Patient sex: M
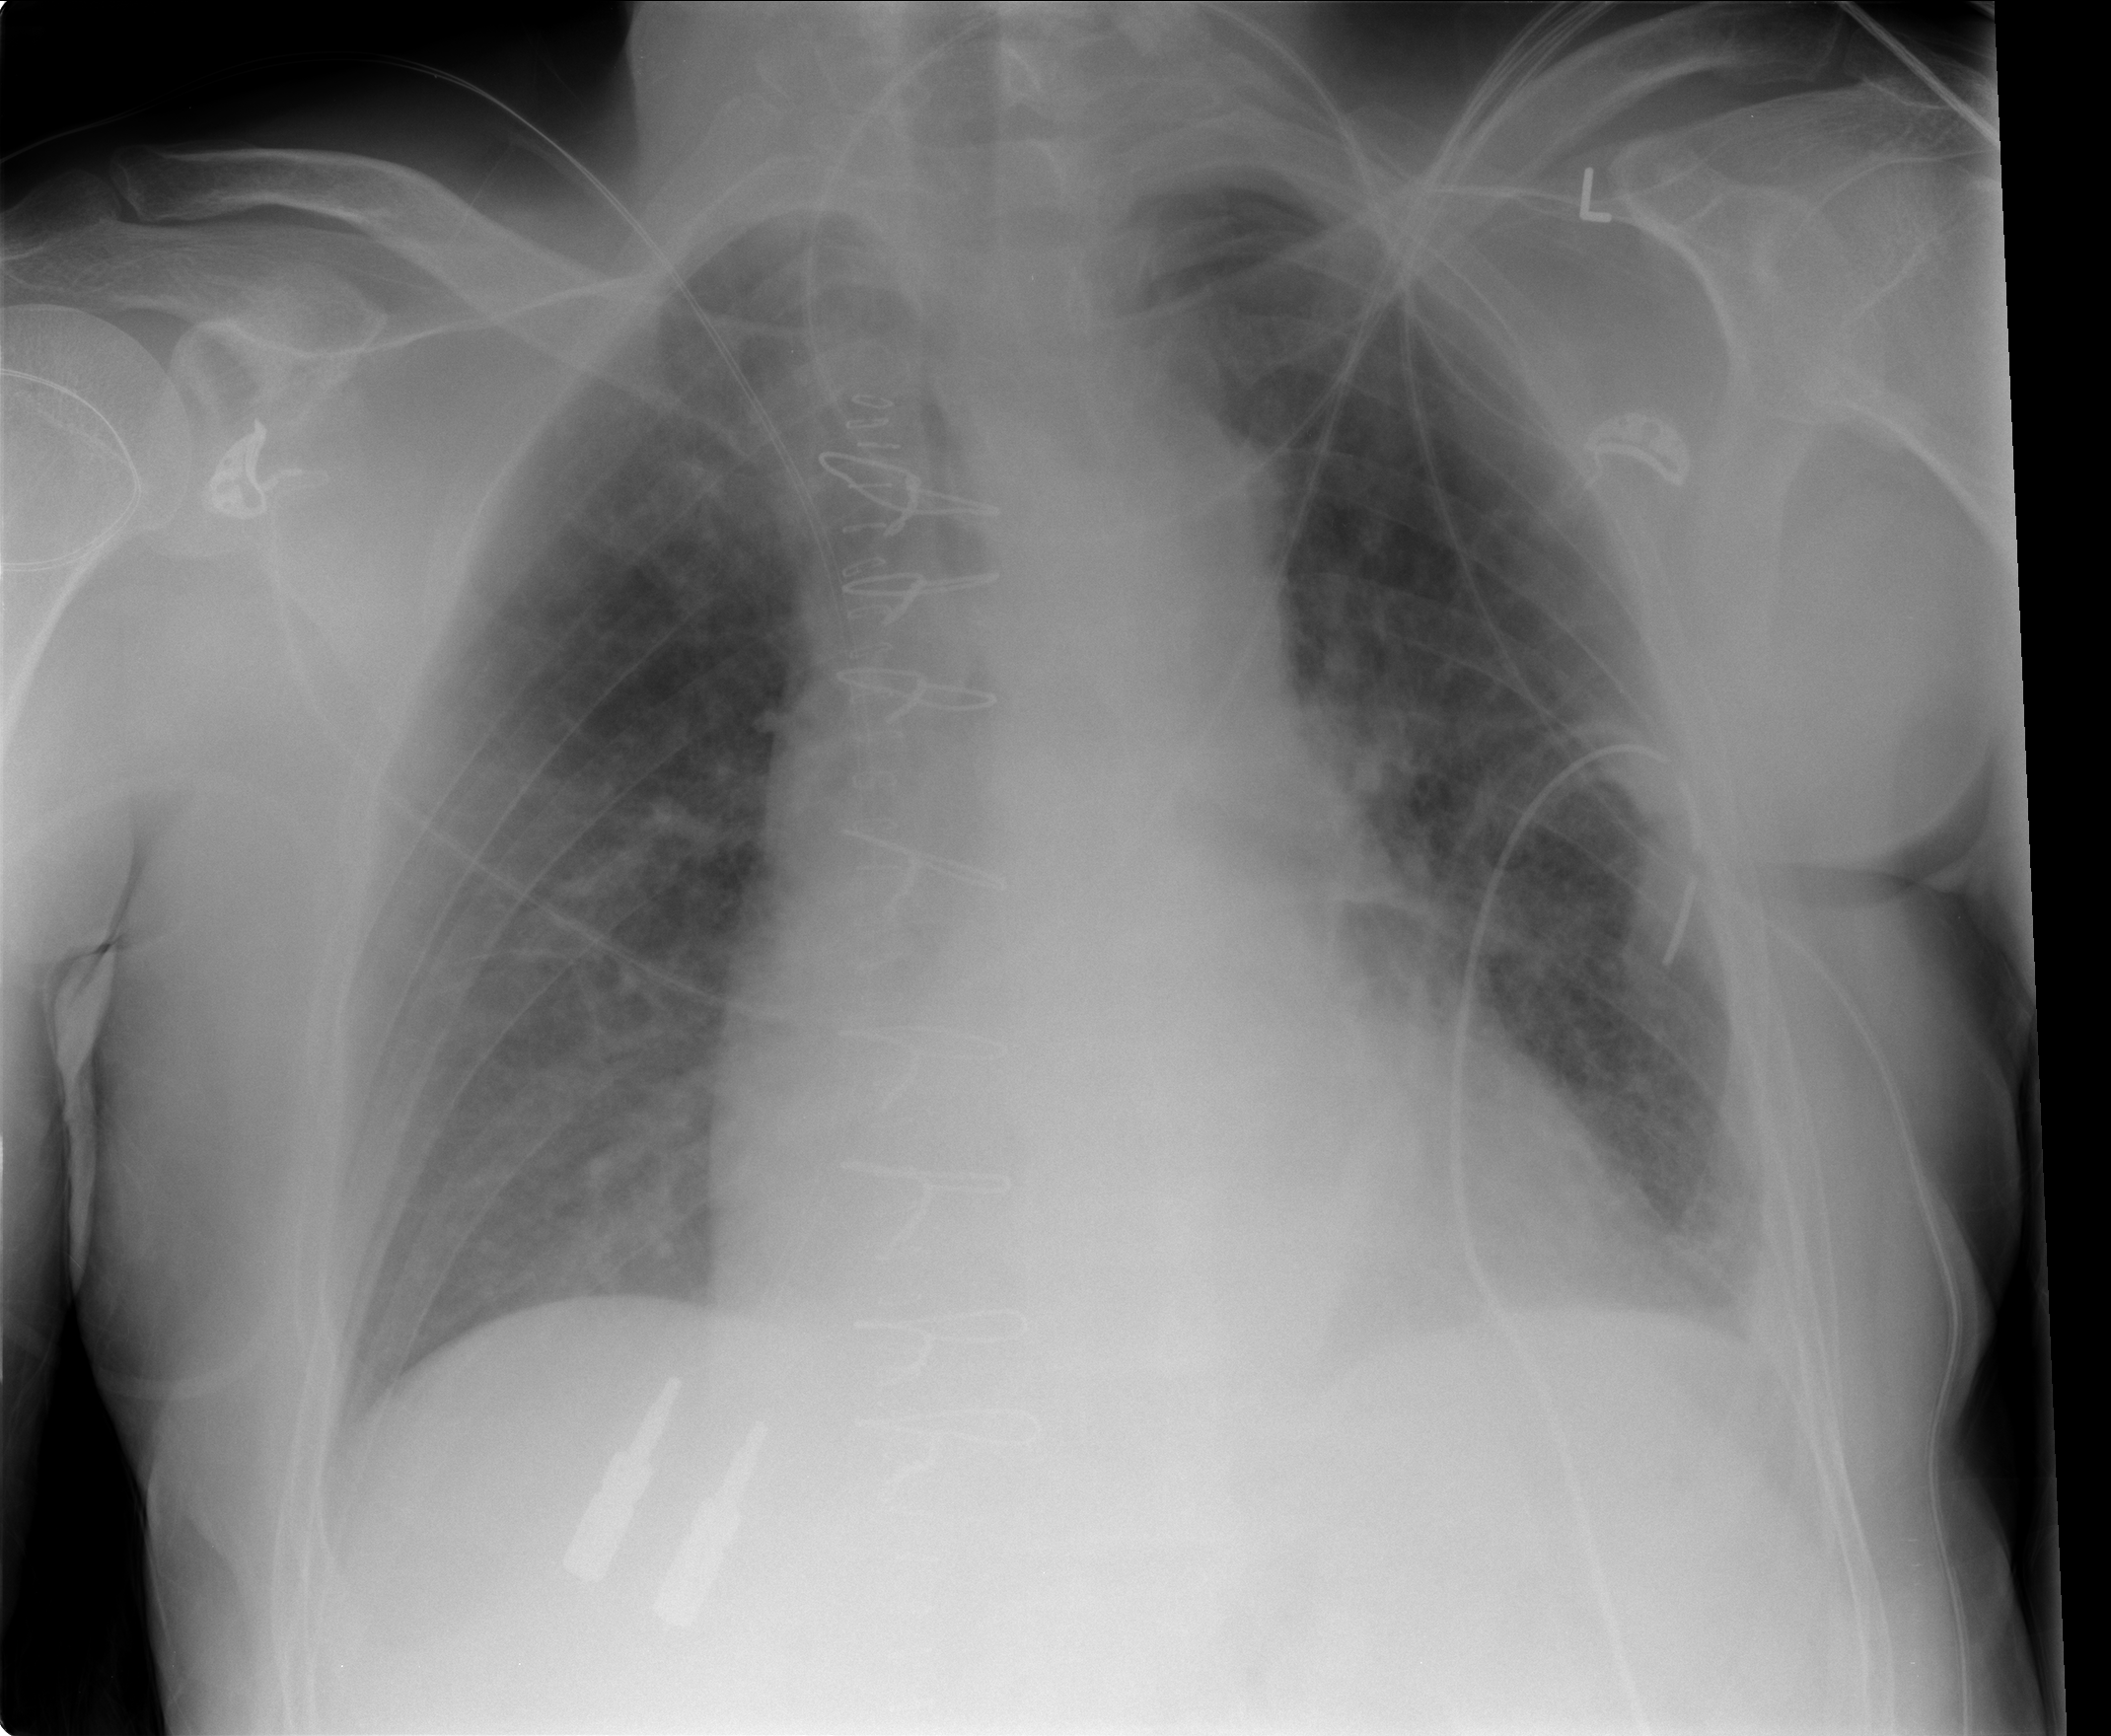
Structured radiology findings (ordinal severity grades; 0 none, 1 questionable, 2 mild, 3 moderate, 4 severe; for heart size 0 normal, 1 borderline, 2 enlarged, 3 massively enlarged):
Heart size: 1
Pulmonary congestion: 0
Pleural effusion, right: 0
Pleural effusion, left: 1
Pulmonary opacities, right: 1
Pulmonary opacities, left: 0
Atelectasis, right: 2
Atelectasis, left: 2